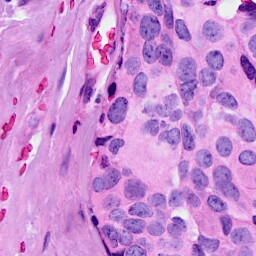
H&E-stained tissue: Breast